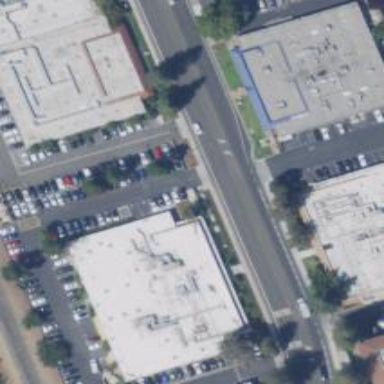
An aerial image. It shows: Tertiary road with separate sidewalk.